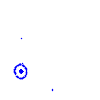
Particle: kaon